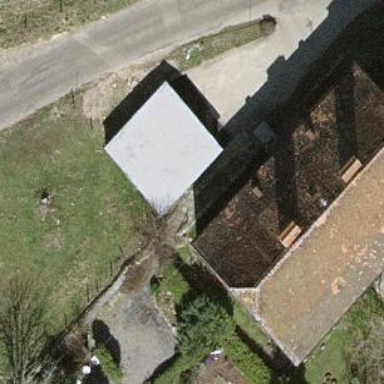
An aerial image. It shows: Flat-roofed garage.